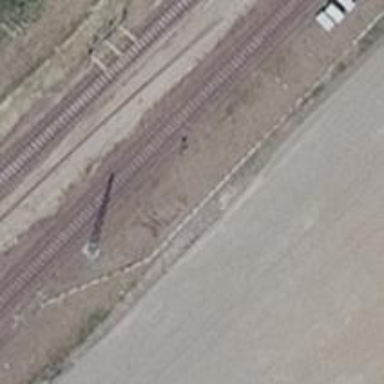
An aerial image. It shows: Railway signal.